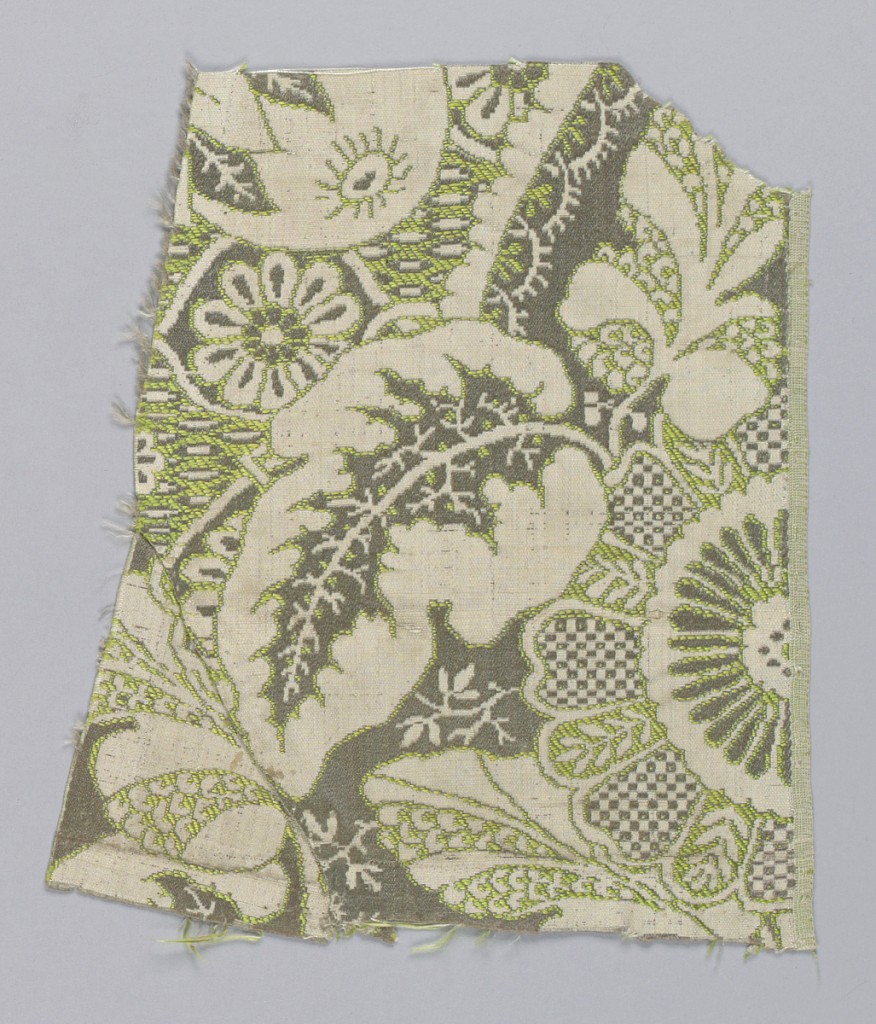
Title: Fragment
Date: early 18th century
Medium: silk Technique: compound satin weave
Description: Closely-spaced, conventionalized floral design in gray warp satin with green and white silk wefts.